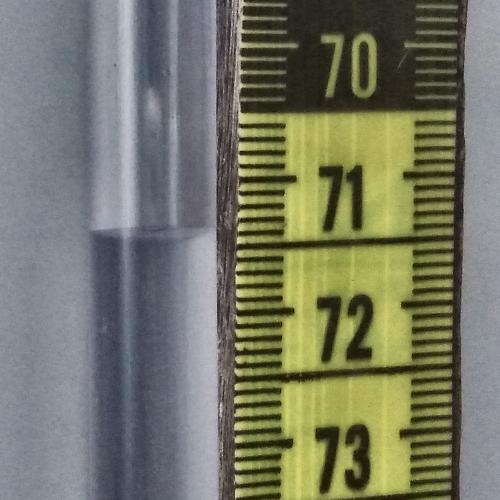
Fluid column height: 71.4 cm